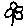
Label: flower